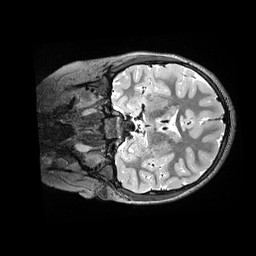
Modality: T2w
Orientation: coronal
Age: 10
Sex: female
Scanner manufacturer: siemens
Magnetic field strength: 3 T
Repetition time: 3.2 s
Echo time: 0.564 s